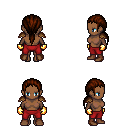
a pixel art fantasy rpg character, female body template, human, dark skin, leather shoulder armor, red pants, brown ponytail hairstyle, gold gloves, brown shoes, four views (front, back, left, right), 2x2 character sprite sheet, small pixel art, hard edges, no anti-aliasing